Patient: sex F, age 49
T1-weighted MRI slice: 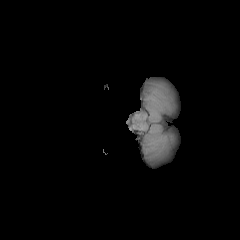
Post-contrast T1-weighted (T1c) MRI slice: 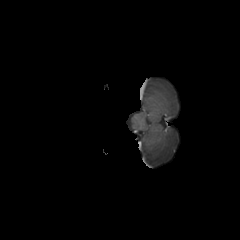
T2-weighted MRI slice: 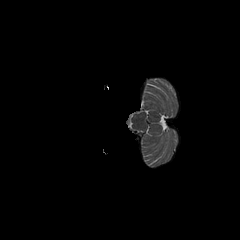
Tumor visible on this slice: no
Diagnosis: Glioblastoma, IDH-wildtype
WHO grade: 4